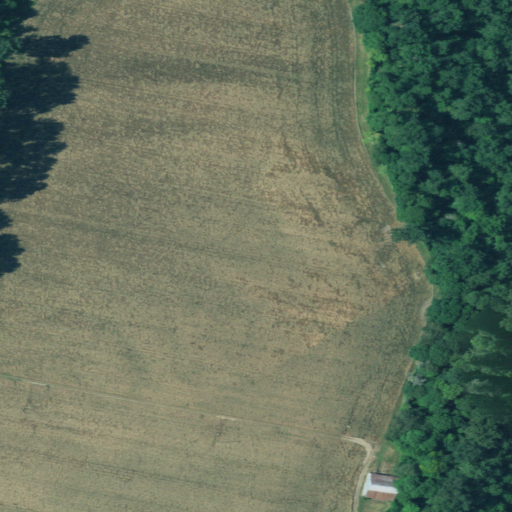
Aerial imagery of island in Oregon named Cole Island containing cultivated crops, evergreen forest, pasture, woody wetlands, low intensity development, and herbaceous wetlands